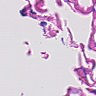
Metastatic tissue present: no